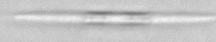
Label: Pseudo-nitzschia